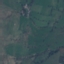
Land use / land cover: Pasture